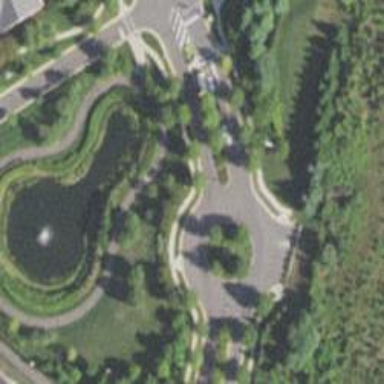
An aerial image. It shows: Residential road that intersects with roundabout.